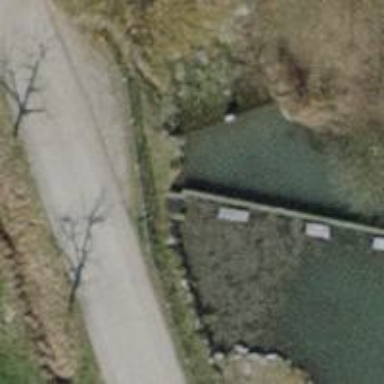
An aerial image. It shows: Dam along waterway.